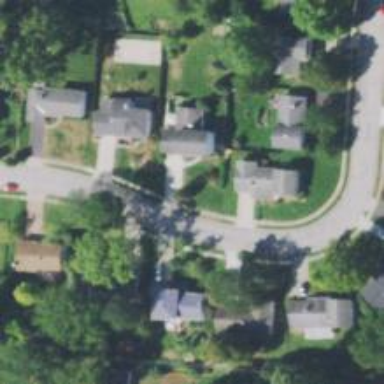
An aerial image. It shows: Residential driveway serving as service road.